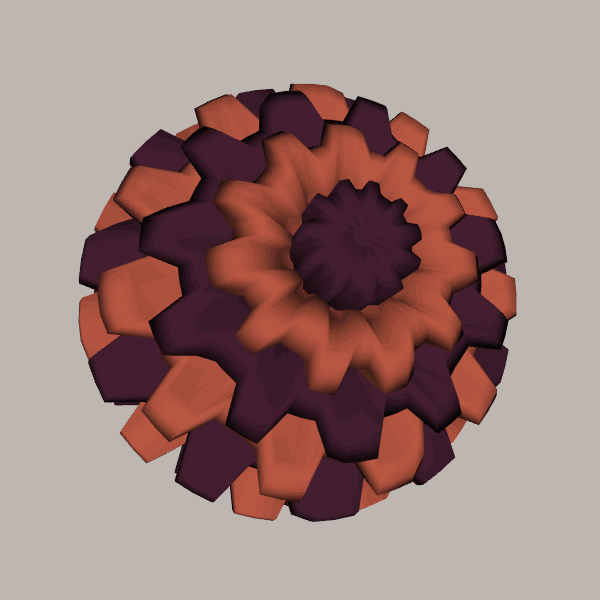
Background: light